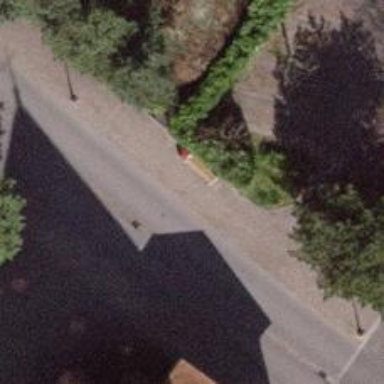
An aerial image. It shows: Bench for seating.